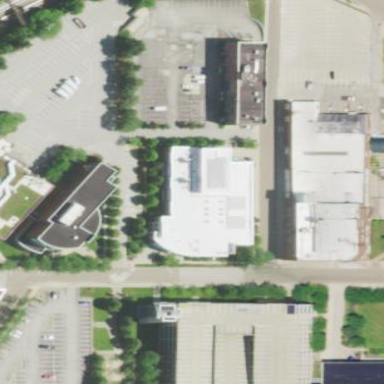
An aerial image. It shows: University building.